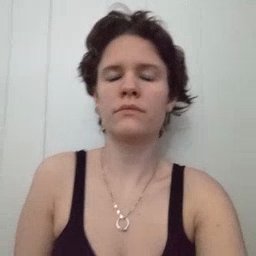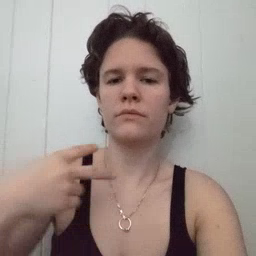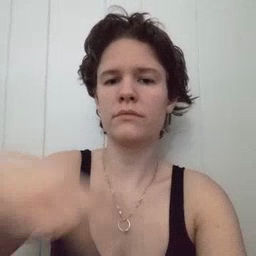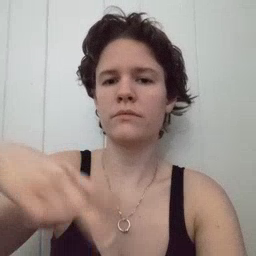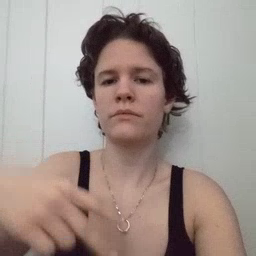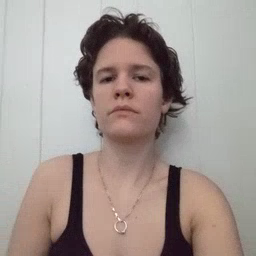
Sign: dance